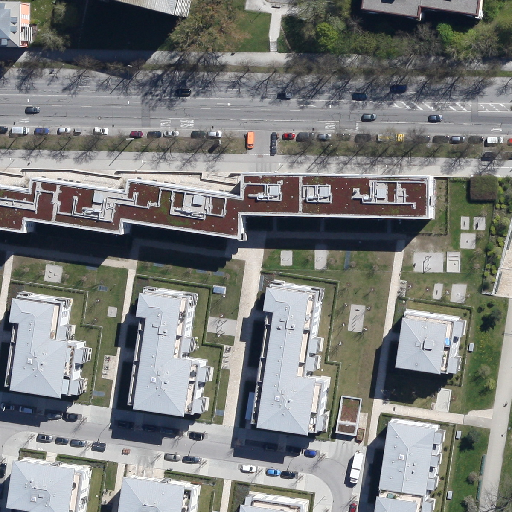
Referring expression: light-duty vehicle